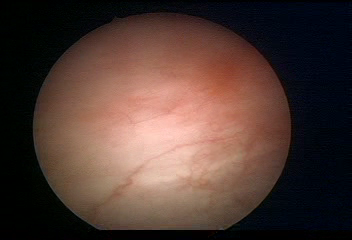
Modality: WLC
Class: Normal mucosa
Bladder cancer association: No